Field crop: tomato
Growth stage: 1
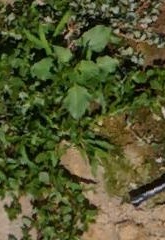
Species: tomato